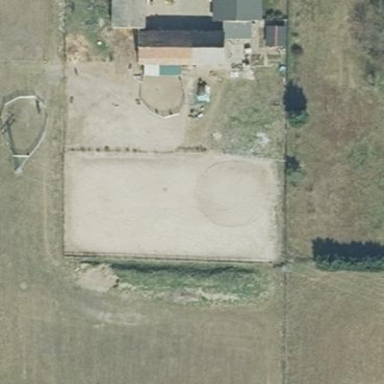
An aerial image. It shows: Equestrian sports pitch with sandy surface for leisure land activities.